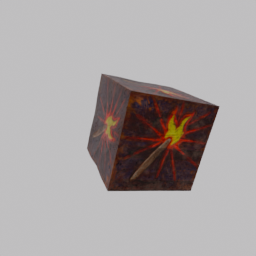
Label: tools